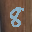
Label: 8